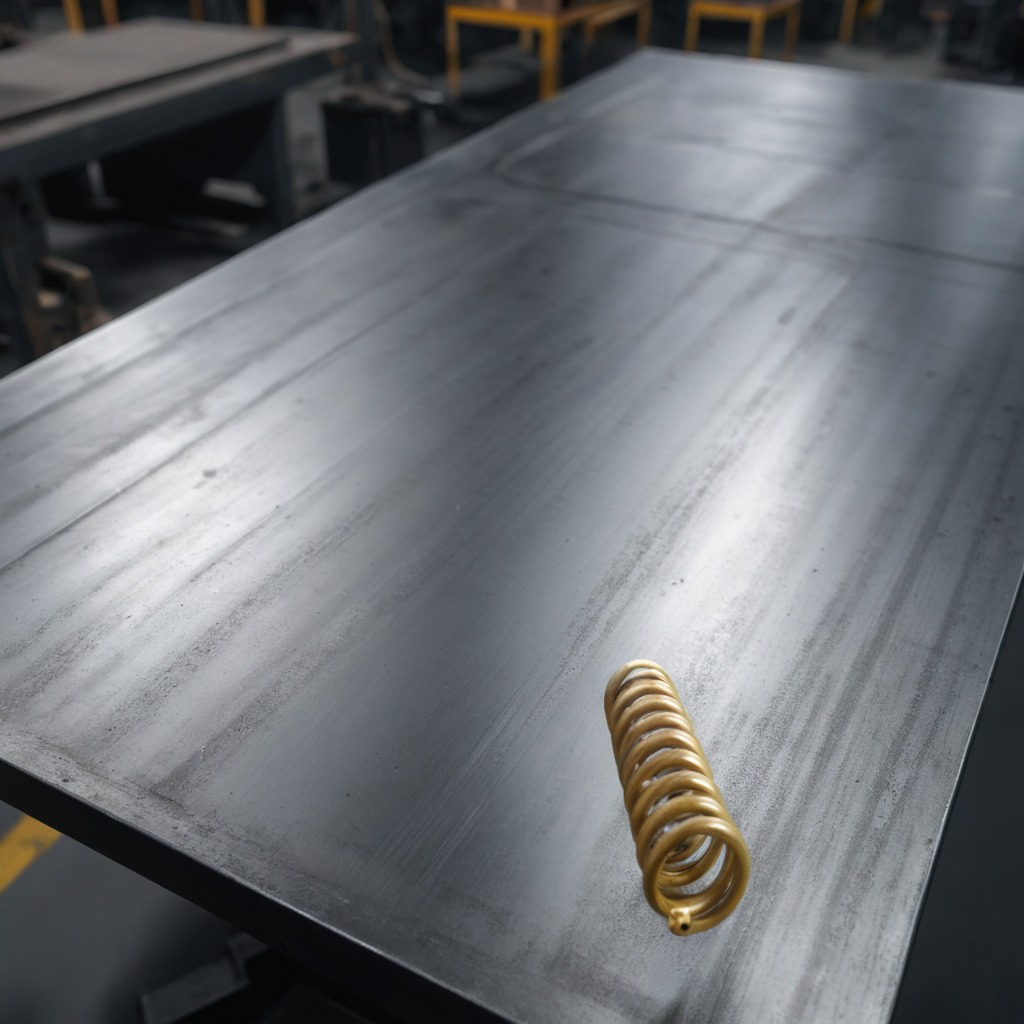
A coiled metal spring is lying on the cold steel table in a mining workshop.